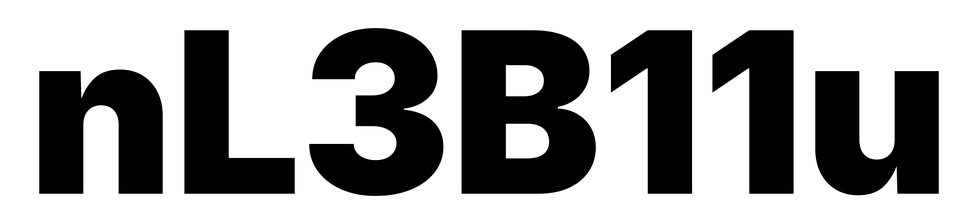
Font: Inter_Black